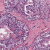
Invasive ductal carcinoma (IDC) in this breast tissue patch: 0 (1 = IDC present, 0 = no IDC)